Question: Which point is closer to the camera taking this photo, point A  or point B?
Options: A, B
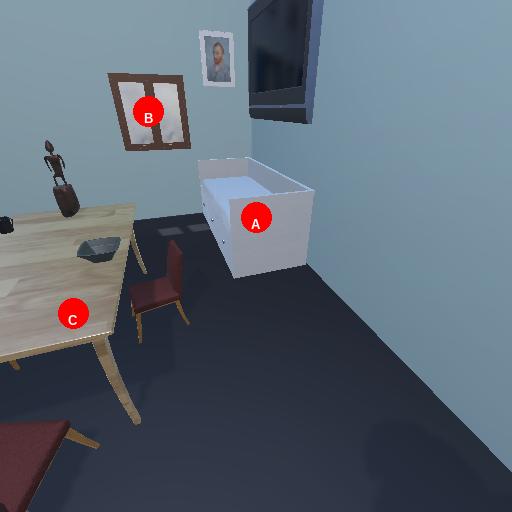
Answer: A